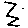
Label: zigzag